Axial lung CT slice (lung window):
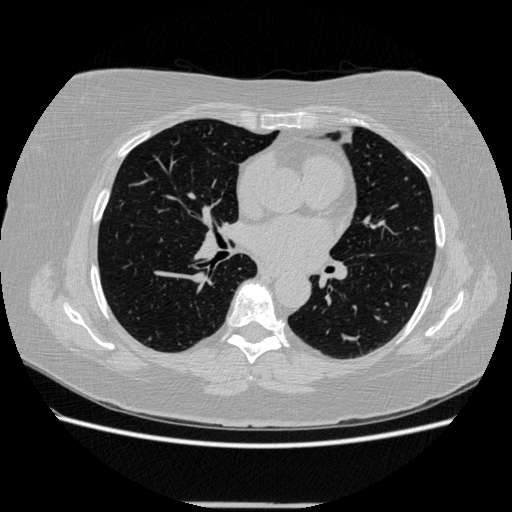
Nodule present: no